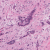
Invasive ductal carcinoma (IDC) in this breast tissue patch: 1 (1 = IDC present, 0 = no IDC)